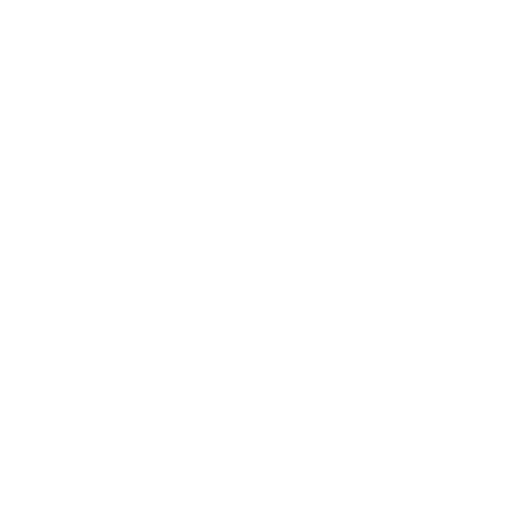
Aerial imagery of mountain in Nevada named Black Mountain containing shrub, low intensity development, and medium intensity development